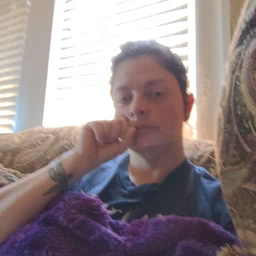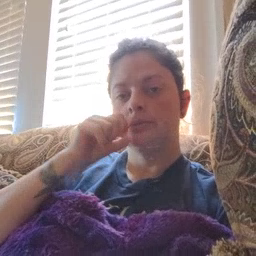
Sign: hungry